Group 1:
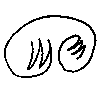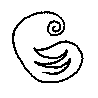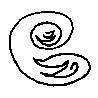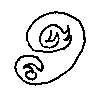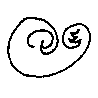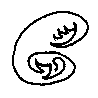
Group 2:
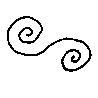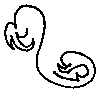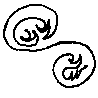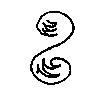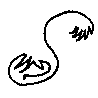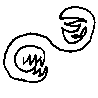
Rule separating the two groups: Same curvature close to the middle vs. change of curvature close to the middle.
Concepts: imagined_entity, imagined_line_or_curve, imagined_point, sides_of_line, tangent
Author: Harry E. Foundalis